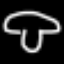
Label: mushroom